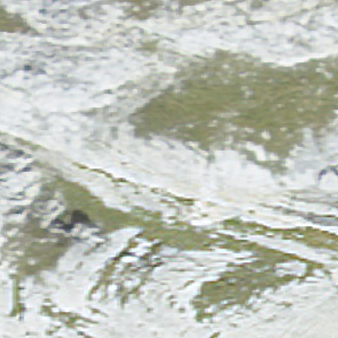
Label: other